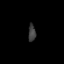
Tissue: prostate
Cell type: T cells
Senescence score: 0.2618
Nuclear area (px): 120
Mean DAPI intensity: 62.283